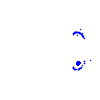
Particle: kaon